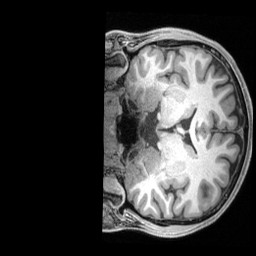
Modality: T1w
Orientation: coronal
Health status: healthy
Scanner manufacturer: siemens
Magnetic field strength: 3 T
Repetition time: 2.4 s
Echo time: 0.00201 s